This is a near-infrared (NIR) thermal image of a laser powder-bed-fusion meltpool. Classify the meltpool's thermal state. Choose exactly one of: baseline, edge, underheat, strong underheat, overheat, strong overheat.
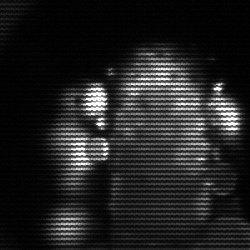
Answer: strong underheat